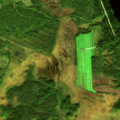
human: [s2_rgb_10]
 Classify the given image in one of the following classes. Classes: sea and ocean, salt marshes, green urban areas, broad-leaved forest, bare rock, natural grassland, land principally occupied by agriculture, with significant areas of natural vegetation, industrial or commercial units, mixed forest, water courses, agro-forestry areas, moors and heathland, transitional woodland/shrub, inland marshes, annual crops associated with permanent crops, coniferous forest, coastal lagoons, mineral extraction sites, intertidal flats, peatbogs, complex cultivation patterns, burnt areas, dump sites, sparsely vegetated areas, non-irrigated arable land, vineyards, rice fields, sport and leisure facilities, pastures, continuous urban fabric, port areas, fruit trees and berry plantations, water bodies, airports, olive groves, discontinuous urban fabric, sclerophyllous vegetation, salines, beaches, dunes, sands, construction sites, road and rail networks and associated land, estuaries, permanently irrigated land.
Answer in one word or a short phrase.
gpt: coniferous forest, mixed forest, transitional woodland/shrub, water bodies